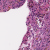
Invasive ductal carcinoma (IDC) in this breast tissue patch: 0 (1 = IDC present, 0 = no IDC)